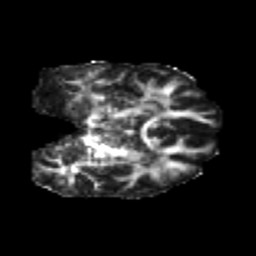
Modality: FA
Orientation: coronal
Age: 20
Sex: female
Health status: healthy
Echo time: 0.074 s